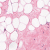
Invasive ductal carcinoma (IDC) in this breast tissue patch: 0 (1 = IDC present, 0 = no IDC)